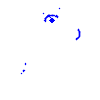
Particle: kaon